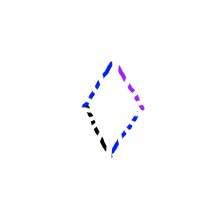
Shape: rhombus